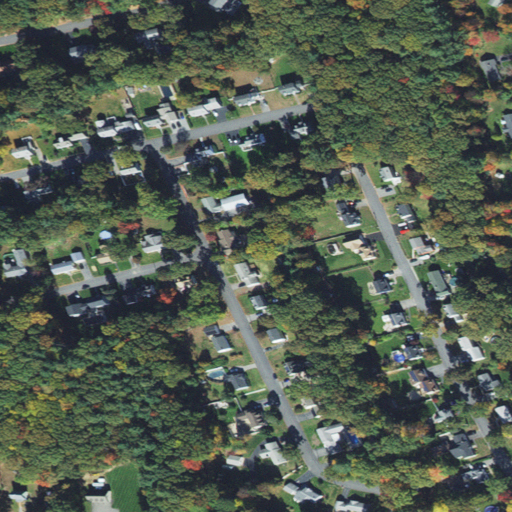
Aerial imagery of mountain in Massachusetts named Pine Hill containing open development, low intensity development, medium intensity development, deciduous forest, and high intensity development